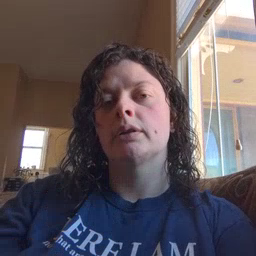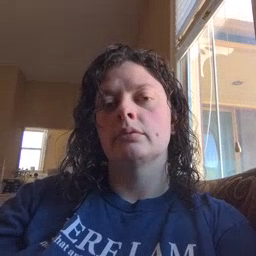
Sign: red